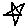
Label: star